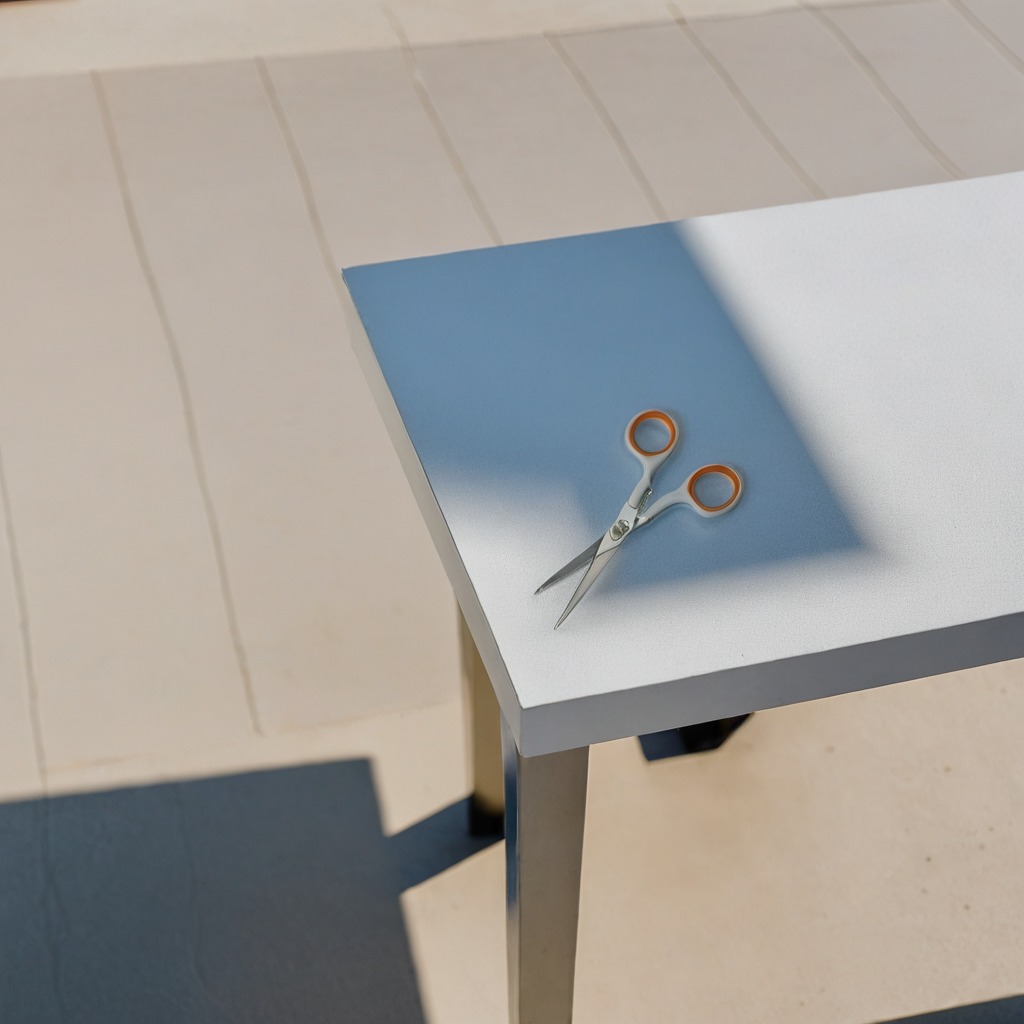
A scissor is lying on the table.